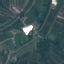
Label: PermanentCrop